Разведывательный космический корабль развитой цивилизации бороздит просторы Вселенной. В этой задаче Вам предстоит рассмотреть несколько ситуаций этого межзвездного путешествия с физической точки зрения. Во всех численных расчетах считайте гравитационную постоянную известной и равной $G=6.672 \times 10^{−11}~м^3/(кг \cdot с^2)$. На некотором расстоянии от корабля капитан обнаружил первую планету, которая имела странную форму параллелепипеда с квадратным основанием $a$ и очень малой толщиной $h \ll a$. Капитан отдал приказ следовать на планету по курсу, показанному на рисунке.  После выключения двигателей обнаружилось, что ускорение свободного падения корабля $g$, сообщаемое ему планетой на расстояниях много больших $h$, пропорционально телесному углу $\Omega$, под которым планета видна с корабля, то есть: $$g=a\Omega.$$ Телесный угол $\Omega$ — это часть пространства, которая является объединением всех лучей, выходящих из данной точки (вершины угла) и пересекающих некоторую поверхность (которая называется поверхностью, стягивающей данный телесный угол). Границей телесного угла является некоторая коническая поверхность.Телесный угол измеряется отношением площади $S$ той части сферы с центром в вершине угла, которая вырезается этим телесным углом, к квадрату радиуса $R$ сферы:$$\Omega=\frac{S}{R^2}.$$Телесные углы измеряются отвлечёнными (безразмерными) величинами. Единицей измерения телесного угла в системе СИ является стерадиан, равный телесному углу, вырезающему из сферы радиуса $R$ поверхность с площадью $R^2$. Полная сфера образует телесный угол, равный $4\pi$ стерадиан (полный телесный угол), для вершины, расположенной внутри сферы, в частности, для центра сферы.  Высадившись на поверхность и взяв пробы грунта, ученые сообщили капитану, что планета состоит из однородного материала плотности $\rho_1=3000~кг/м^3$, а ускорение свободного падения вблизи геометрического центра поверхности практически постоянно и равно $g_1=9.81 \times 10^{−2}~м/с^2$.
Найдите и рассчитайте толщину планеты $h$.
Найдите и рассчитайте коэффициент $\alpha$. Покинув первую планету, капитан и его команда встретили еще более экзотическую планету, которая по форме представляла собой правильную пирамиду, с квадратным основанием со стороной $a=10000~км$ и высотой $\frac{a}{2}$.
Найдите и рассчитайте ускорение свободного падения $g_2$, измеренное на вершине однородной пирамидальной планеты, если ее плотность равна $\rho_2=4500~кг/м^3$. Космический корабль покинул пирамидальную планету с ее вершины, стартовав со второй космической скоростью $v_1=3.45~км/с$. Следующей на пути встретилась планета, имеющая форму идеального куба со стороной $a$. Проведя измерения, капитан и его команда выяснили, что плотность кубической планеты равна $\rho_3=5000~кг/м^3$.
Найдите и рассчитайте вторую космическую скорость $v_2$ при старте корабля с одной из вершин кубической планеты. На пути корабля встречается очень большое массивное пылевое облако радиуса $R=1.50 \times 10^7~км$ c однородной плотностью $\rho_4=50.0~кг/м^3$. Скорость корабля на большом расстоянии от облака равна $v_{\infty}=100~км/с$, а прицельное расстояние до центра равно $b=1.50 \times 10^8~км$. Двигатель корабля выключен.
Найдите и рассчитайте координату входа корабля в пылевое облако, характеризуемую углом $\theta$.
Найдите и рассчитайте минимальное расстояние $r_{\min}$, на котором корабль пролетит от центра облака. Сопротивлением частиц облака движению корабля можно пренебречь. Определив таким образом, что избежать столкновения с облаком невозможно, капитан корабля включает двигатель, изменяя скорость $v_{\infty}$.
Найдите и рассчитайте минимальную скорость $v_{\infty, \min}$, при которой корабль минует облако. Успешно миновав препятствие, капитан и его команда обнаружили, что частицы пылевого облака содержат ценные элементы.
Найдите минимальную работу $A$, которую необходимо совершить, чтобы постепенно доставить все пылевые частицы на очень удаленный перерабатывающий завод.
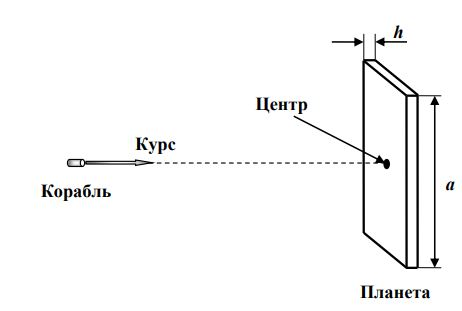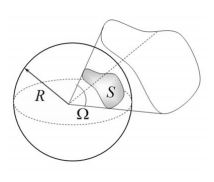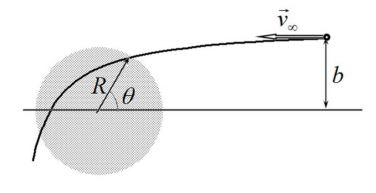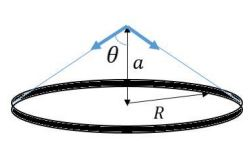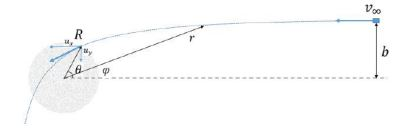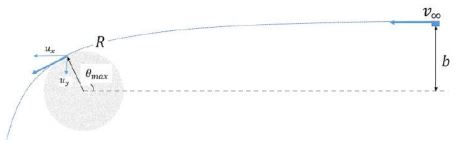
Найдите и рассчитайте толщину планеты $h$.
Решение: Наиболее легким подходом к решению этого пункта будет проведение аналогии между силой Кулона и законом гравитации Ньютона:$$F=\frac{1}{4\pi\varepsilon_0}\frac{q_1q_2}{r_{12}^2} \text{ и } F=G\frac{m_1m_2}{r_{12}^2}. \tag{1}$$Далее, из теоремы Гаусса широко известен результат, что поле бесконечно большой заряженной плоскости, с поверхностной плотностью $\sigma$ равно$$E=\frac{\sigma}{2\varepsilon_0}. \tag{2}$$По аналогии для плоской планеты результат будет схожим:$$g_1=\frac{\rho_1h}{2\cdot(1/4\pi G)}=2\pi G\rho_1h, \tag{3}$$$$h=\frac{g_1}{2\pi G\rho_1}=78.0~км. \tag{4}$$
Ответ: $$h=\frac{g_1}{2\pi G\rho_1}=78.0~км.$$

Найдите и рассчитайте коэффициент $\alpha$.
Решение: Находясь вблизи бесконечной плоскости наблюдатель как бы видит лишь нижнюю часть сферы, т.е видит лишь половину от максимального телесного угла:$$\Omega_1=\frac{4\pi}{2}=2\pi, \tag{5}$$откуда из заданной в условии задачи формулы получаем$$\alpha=\frac{g_1}{2\pi} \text{ или } \alpha=G\rho_1h=1.56\times 10^{-2}~м/с^2. \tag{6}$$
Ответ: $$\alpha=G\rho_1h=1.56\times 10^{-2}~м/с^2. $$

Найдите и рассчитайте ускорение свободного падения $g_2$, измеренное на вершине однородной пирамидальной планеты, если ее плотность равна $\rho_2=4500~кг/м^3$.
Решение: Разобьем пирамиду на тонкие параллельные основанию слои толщиной $\Delta h$. Все эти слои будут видны из вершины пирамиды под одним и тем же телесным углом $\Omega_2$, таким что он равен одной шестой части от того, если бы наблюдатель находился внутри куба: $$\Omega_2=\frac{1}{6}4\pi=\frac{2}{3}\pi. \tag{7}$$Притяжение от одного тонкого слоя$$dg_2=\frac{dF}{m}=\alpha\Omega_2=\frac{2}{3}\pi G\rho_2\Delta h, \tag{8}$$или после суммирования по всем слоям пирамиды пирамиды будет$$g_2=\frac{1}{3}\pi G\rho_2a= 3.14~м/с^2. \tag{9}$$
Ответ: $$g_2=\frac{1}{3}\pi G\rho_2a= 3.14~м/с^2. $$

Найдите и рассчитайте вторую космическую скорость $v_2$ при старте корабля с одной из вершин кубической планеты.
Решение: Пусть энергия взаимодействия корабля с пирамидальной планетой в момент взлета с вершины равна $U_1$, а его скорость в этот момент $v_1$. Из закона сохранения энергии для второй космической скорости получаем равенство:$$\frac{mv_1^2}{2}-U_1=0. \tag{10}$$Аналогично записывается закон сохранения энергии для старта с кубической планеты$$\frac{mv_2^2}{2}-U_2=0, \tag{11}$$где $U_2$ — потенциальная энергия корабля на вершине куба.Покажем, что между $U_1$ и $U_2$ существует простое соотношение. Для этого рассмотрим положение корабля в центре кубической планеты. С одной стороны положение в центре кубической планеты эквивалентно нахождению на вершинах сразу шести склеенных пирамид. Тогда потенциальная энергия корабля, находящегося в центре куба, с учетом изменения плотности вещества веществом планеты равна$$U_c=6U_1\frac{\rho_3}{\rho_2}. \tag{12}$$C другой стороны нахождение в центре куба эквивалентно нахождению в вершинах сразу восьми кубов смежных кубов со сторонами $\frac{a}{2}$. В общем случае потенциальная энергия корабля в поле кубической планеты пропорциональна квадрату ее размера, так как$$U=G\sum \frac{m\rho_3\Delta V_i}{r_i}\sim Gm\rho_3a^2. \tag{13}$$Таким образом для куба вдвое меньшего размера энергия взаимодействия будет в 4 раза меньше, а значит потенциальная энергия корабля, находящегося в центре куба, равна$$U_c=8\frac{U_2}{4}=2U_2. \tag{14}$$Приравнивая выражения $(12)$ и $(14)$, находим$$U_2=3U_1\frac{\rho_3}{\rho_2}. \tag{15}$$Решая совместно уравнения $(10)$, $(11)$ и $(15)$, окончательно получим$$v_2=\sqrt{\frac{3\rho_3}{\rho_2}}v_1=6.30~км/с. \tag{16}$$
Ответ: $$v_2=\sqrt{\frac{3\rho_3}{\rho_2}}v_1=6.30~км/с. $$

Найдите и рассчитайте координату входа корабля в пылевое облако, характеризуемую углом $\theta$.
Решение: Для данной задачи используем смесь декартовой и полярных систем координат.  По закону сохранения энергии:$$\frac{mv_{\infty}^2}{2}=\frac{mu_x^2}{2}+\frac{mu_y^2}{2}-G\frac{Mm}{R}, \tag{17}$$где $M=\frac{4}{3}\pi R^3\rho_4$ — полная масса облака.Изменения импульса корабля в проекции на ось $x$ декартовой системы координат имеет вид$$mu_x-mv_{\infty}=\int G\frac{Mm}{r^2}\cos\varphi dt=\int G\frac{Mm}{r^2\dot{\varphi}}\cos\varphi d\varphi. \tag{18}$$Из закона сохранения момента импульса для системы с центрально симметричными силами имеем:$$r^2\dot{\varphi}=v_{\infty}b. \tag{19}$$Таким образом$$mu_x-mv_{\infty}=G\frac{Mm}{v_{\infty}b}\int\limits_0^{\theta}\cos\varphi d\varphi=G\frac{Mm}{v_{\infty}b}\sin\theta. \tag{20}$$Аналогично для проекции на ось $y$:$$mu_y-m\cdot 0=G\frac{Mm}{v_{\infty}b}\int\limits_0^{\theta}\sin\varphi d\varphi=G\frac{Mm}{v_{\infty}b}(1-\cos\theta). \tag{21}$$Для упрощения дальнейших преобразований введем безразмерную величину$$z=\frac{GM}{v_{\infty}^2 b}, \tag{22}$$тогда$$u_x=(1+z\sin\theta)v_{\infty}, \tag{23}$$$$u_y=z(1-\cos\theta)v_{\infty}. \tag{24}$$Подставим уравнения $(23)$ и $(24)$ в $(17)$, получаем$$1=(1+z\sin\theta)^2+z^2(1-\cos\theta)^2-2z\frac{b}{R}. \tag{25}$$Решая уравнения относительно $\theta$, находим$$\theta=\arcsin\frac{\frac{b}{R}-\frac{GM}{v^2_{\infty}b}}{\sqrt{1+\left(\frac{GM}{v^2_{\infty}b}\right)^2}}+\arcsin\frac{\frac{GM}{v^2_{\infty}b}}{\sqrt{1+\left(\frac{GM}{v^2_{\infty}b}\right)^2}}, \tag{26}$$или$$\theta=2\operatorname{arctan}\frac{1-\sqrt{1+2\frac{GM}{v^2_{\infty}b}\frac{b}{R}-\frac{b^2}{R^2}}}{\frac{b}{R}-2\frac{GM}{v^2_{\infty}b}}=0.789рад = 45.2^{\circ}. \tag{27}$$ Стоит отметить что угол $\theta$, также как и суммарный угол отклонения траектории при движении через пылевое облако, может быть получен путем интегрирования уравнения, получающегося из комбинации законов сохранения энергии и момента импульса записанных в полярной системе координат. Выражения здесь не приводятся так как интегралы являются довольно громоздкими.
Ответ: $$\theta=2\operatorname{arctan}\frac{1-\sqrt{1+2\frac{GM}{v^2_{\infty}b}\frac{b}{R}-\frac{b^2}{R^2}}}{\frac{b}{R}-2\frac{GM}{v^2_{\infty}b}}=0.789рад = 45.2^{\circ}.$$

Найдите и рассчитайте минимальное расстояние $r_{\min}$, на котором корабль пролетит от центра облака. Сопротивлением частиц облака движению корабля можно пренебречь.
Решение: Для начала найдем как зависит потенциальная энергия взаимодействия корабля с облаком от расстояния $r < R$ до его центра. Известно, что слои сферического облака, лежащие на расстоянии большем $r$, не будут воздействовать на тело, поэтому суммарная действующая сила равна$$F(r)=-G\frac{\rho_4\frac{4}{3}\pi r^3}{r^2}m=-\frac{4}{3}\pi G\rho_4 mr, \tag{28}$$а соответствующая ей потенциальная энергия$$U(r)=-\int F(r)dr=\frac{2}{3}\pi G\rho_4 mr^2+C=G\frac{Mm}{2R^3}r^2+C. \tag{29}$$Для нахождения константы интегрирования $C$ воспользуемся тем, что потенциальная энергия должна быть непрерывной функцией в точке $r=R$, откуда$$G\frac{Mm}{2R^3}R^2+C=-G\frac{Mm}{R}, \tag{30}$$или окончательно для $r < R$$$U(r)=\frac{GMm}{2R^3}r^2-\frac{3GMm}{2R}. \tag{31}$$В момент, когда расстояние до центра облака минимально, радиальная составляющая скорости равна нулю. Тогда из законов сохранения энергии и момента импульса$$\frac{mv_{\infty}^2}{2}=\frac{mv_0^2}{2}+\frac{GMm}{2R^3}r^2_{\min}-\frac{3GMm}{2R}, \tag{32}$$$$v_0r_{\min}=v_{\infty}b, \tag{33}$$получаем уравнение$$1=\frac{b^2}{r^2_{\min}}+z\frac{r^2_{\min}b}{R^3}-3z\frac{b}{R}, \tag{34}$$которое имеет решения$$r_{\min}=\sqrt{\frac{(\frac{3zb}{R}+1)\pm \sqrt{(\frac{3zb}{R}+1)^2-\frac{4zb^3}{R^3}}}{2\frac{zb}{R^3}}}. \tag{35}$$Смысл имеет только наименьший корень, так как при $b=0$ должно быть $r_{\min}=0$, откуда окончательно$$r_{\min}=R\sqrt{\frac{(\frac{3GM}{v^2_{\infty}R}+1)-\sqrt{(\frac{3GM}{v^2_{\infty}R}+1)^2-\frac{4b^2GM}{R^3v^2_{\infty}}}}{\frac{2GM}{v^2_{\infty}R}}}=4.97 \times 10^9~м. \tag{36}$$
Ответ: $$r_{\min}=R\sqrt{\frac{(\frac{3GM}{v^2_{\infty}R}+1)-\sqrt{(\frac{3GM}{v^2_{\infty}R}+1)^2-\frac{4b^2GM}{R^3v^2_{\infty}}}}{\frac{2GM}{v^2_{\infty}R}}}=4.97 \times 10^9~м. $$

Найдите и рассчитайте минимальную скорость $v_{\infty, \min}$, при которой корабль минует облако.
Решение: Минимальная скорость $v_{\infty,\min}$, позволяющая избежать столкновения, соответствует ситуации, когда корабль его лишь слегка «касается» облака.  В таком случае радиальная составляющая скорости равна нулю, а законы сохранения энергии и момента импульса записываются в виде:$$\frac{mv_{\infty,\min}^2}{2}=\frac{m0^2}{2}+\frac{mu_{\tau}^2}{2}-G\frac{Mm}{R}, \tag{37}$$$$u_{\tau}R=v_{\infty}b, \tag{38}$$откуда$$v_{\infty, \min}=\sqrt{\frac{2GM}{R\left(\frac{b^2}{R^2}-1\right)}}=252~км/с. \tag{39}$$
Ответ: $$v_{\infty, \min}=\sqrt{\frac{2GM}{R\left(\frac{b^2}{R^2}-1\right)}}=252~км/с.$$

Найдите минимальную работу $A$, которую необходимо совершить, чтобы постепенно доставить все пылевые частицы на очень удаленный перерабатывающий завод.
Решение: Предположим, что облако растаскивают на бесконечные расстояния так, что оно все время остается симметричным, а убираются тонкие слои толщиной $\Delta r$. Чтобы убрать один такой тонкий слой в момент, когда облако имеет радиус $r$, необходимо совершить работу$$\Delta A=G\frac{(\rho_4\frac{4}{3}\pi r^3)(\rho_4 4\pi r^2\Delta r)}{r}=\frac{16}{3}\pi^2G\rho_4^2r^4\Delta r, \tag{40}$$а чтобы растащить все облако необходимо совершить работу$$A=\frac{16}{3}\pi^2G\rho_4^2\int\limits_0^R r^4\Delta r=\frac{16}{15}\pi^2G\rho^2_4R^5=1.33 \times 10^{45}~Дж. \tag{41}$$
Ответ: $$A=\frac{16}{15}\pi^2G\rho^2_4R^5=1.33 \times 10^{45}~Дж.$$
Темы:
T, Жаутыковские